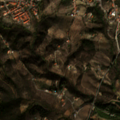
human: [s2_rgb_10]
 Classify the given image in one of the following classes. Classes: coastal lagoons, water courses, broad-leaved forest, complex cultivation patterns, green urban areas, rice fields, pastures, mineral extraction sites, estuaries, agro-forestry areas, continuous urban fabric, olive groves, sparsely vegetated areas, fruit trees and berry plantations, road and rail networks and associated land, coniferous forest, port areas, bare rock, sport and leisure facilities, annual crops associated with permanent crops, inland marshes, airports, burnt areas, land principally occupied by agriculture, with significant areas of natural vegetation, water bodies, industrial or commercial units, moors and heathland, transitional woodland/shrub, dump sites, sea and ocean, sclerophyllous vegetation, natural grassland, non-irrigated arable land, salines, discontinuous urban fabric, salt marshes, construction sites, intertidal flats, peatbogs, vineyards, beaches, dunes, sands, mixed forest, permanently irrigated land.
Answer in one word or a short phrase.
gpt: discontinuous urban fabric, olive groves, water bodies